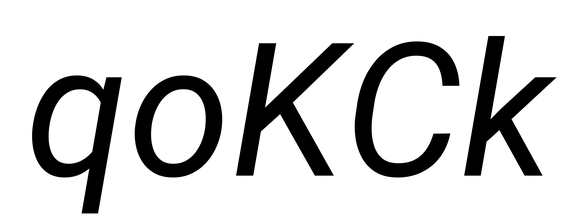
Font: Roboto-Italic_Italic